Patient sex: M
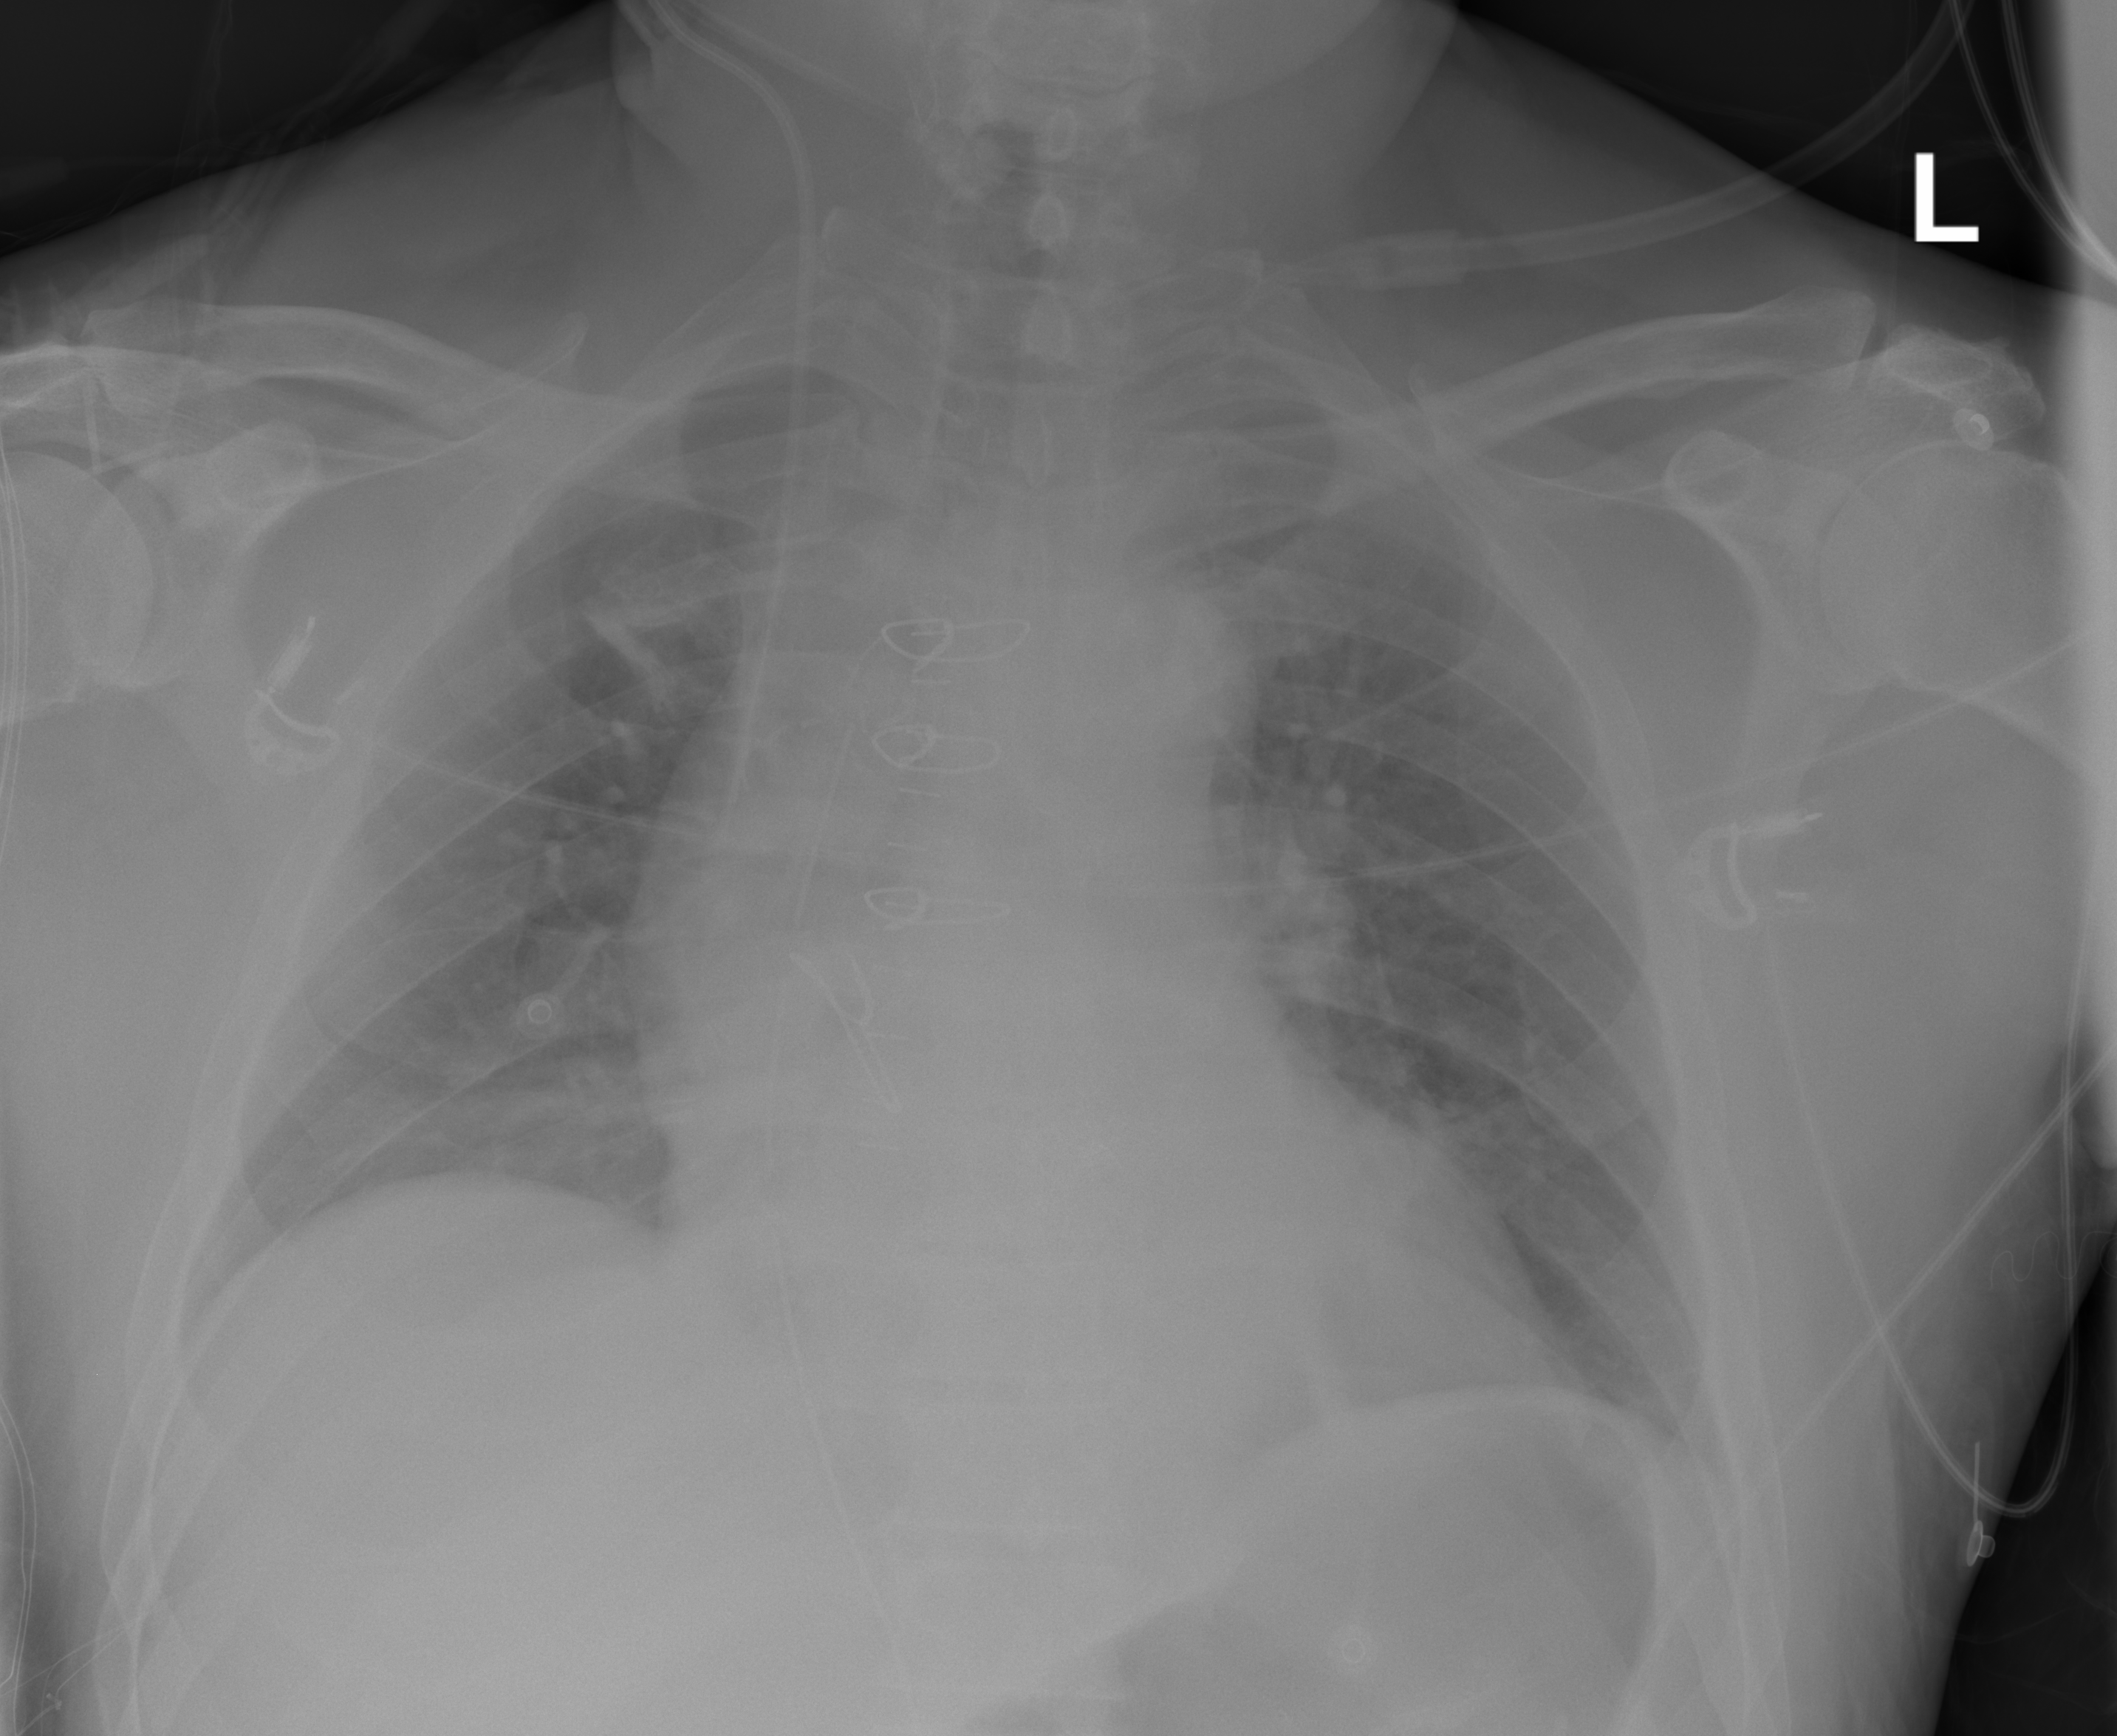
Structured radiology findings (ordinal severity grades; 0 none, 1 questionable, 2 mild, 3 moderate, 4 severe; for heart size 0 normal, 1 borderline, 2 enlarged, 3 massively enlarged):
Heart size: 2
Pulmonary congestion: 2
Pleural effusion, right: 2
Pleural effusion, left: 2
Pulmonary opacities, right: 0
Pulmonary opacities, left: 0
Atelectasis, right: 0
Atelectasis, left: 0